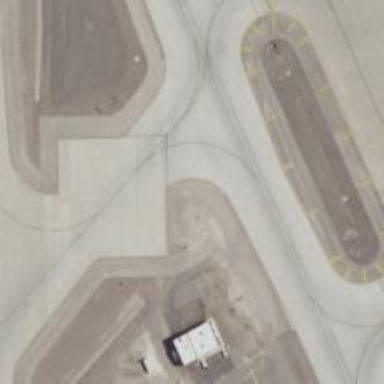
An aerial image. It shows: Image of taxiway at airport.